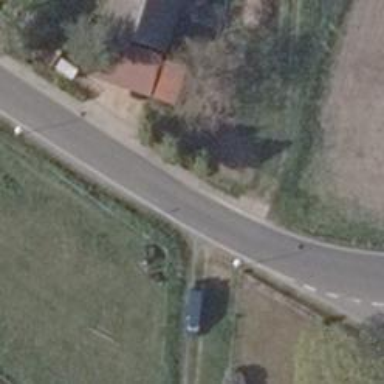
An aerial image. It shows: Tertiary road with asphalt surface.